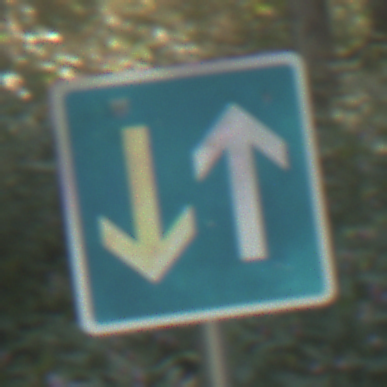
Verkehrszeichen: VorrangVorGegenverkehr
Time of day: MorningAfternoon
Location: Outdoor (Nature)
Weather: Clear
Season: NotSpecified
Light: Natural